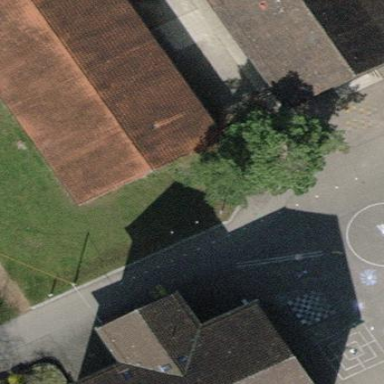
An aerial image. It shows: School building.